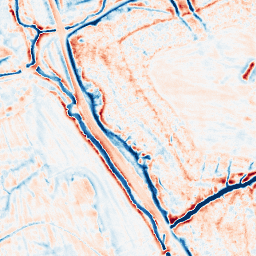
Category: edge_preserving
Decomposition family: bilateral
Decomposition parameters: d: 15
sigma_color: 25
sigma_space: 25
Upsampling method: sinc_blackman
Upsampling parameters: scale: 4
kernel_size: 16
Upsampling scale: 4